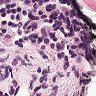
Metastatic tissue present: no